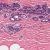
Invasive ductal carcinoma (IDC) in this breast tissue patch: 0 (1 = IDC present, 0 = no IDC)